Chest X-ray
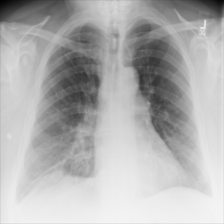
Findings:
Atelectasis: negative
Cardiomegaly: negative
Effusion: negative
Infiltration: negative
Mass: negative
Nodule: negative
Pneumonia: negative
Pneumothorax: negative
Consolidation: negative
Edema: negative
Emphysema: negative
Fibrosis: negative
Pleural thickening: negative
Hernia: negative